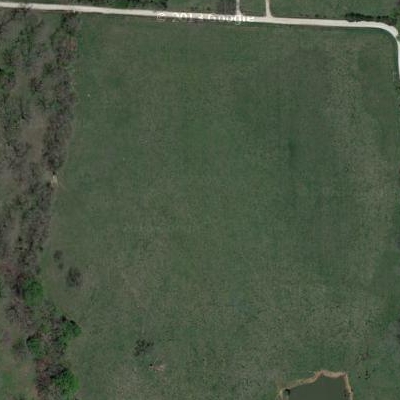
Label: Grass